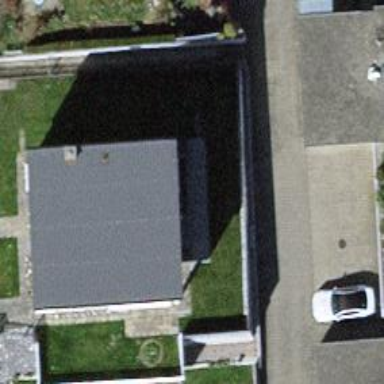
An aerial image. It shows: Building.